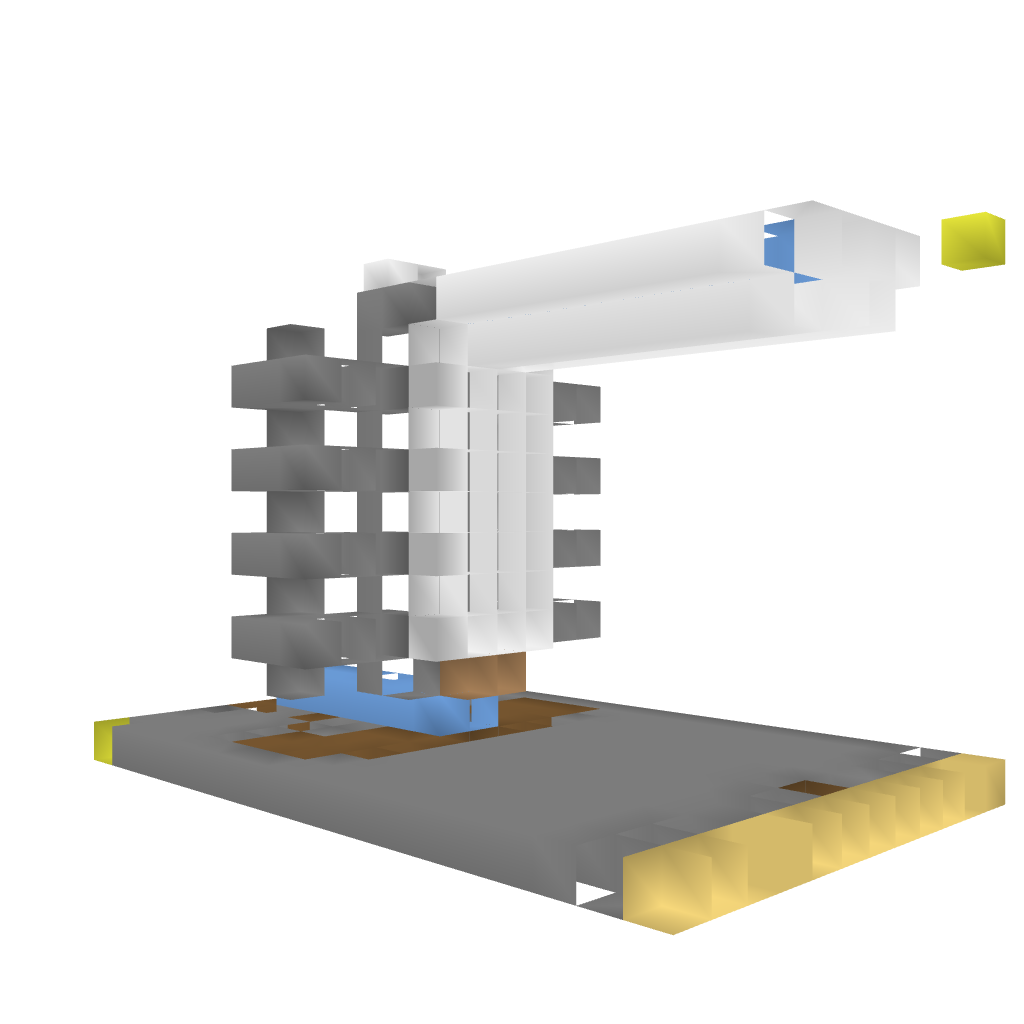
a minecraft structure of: Canal lock bad low quality